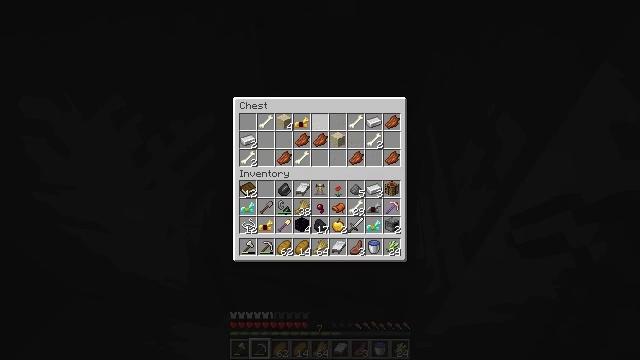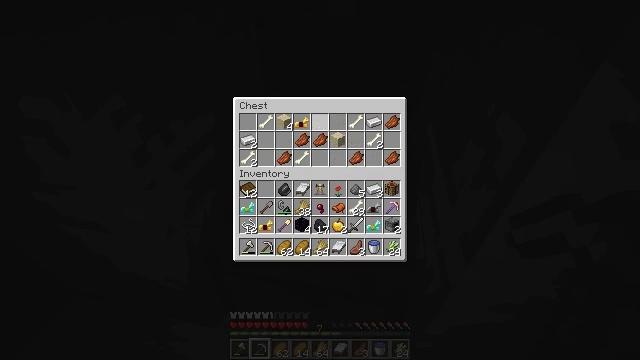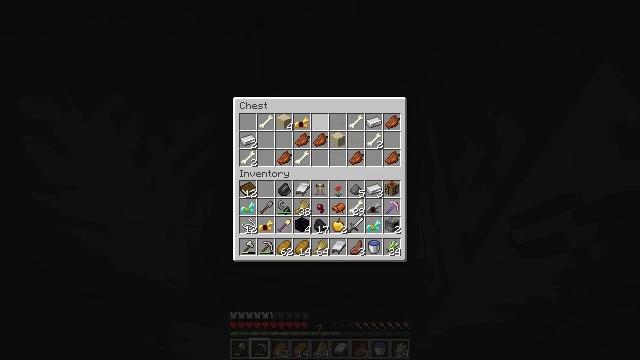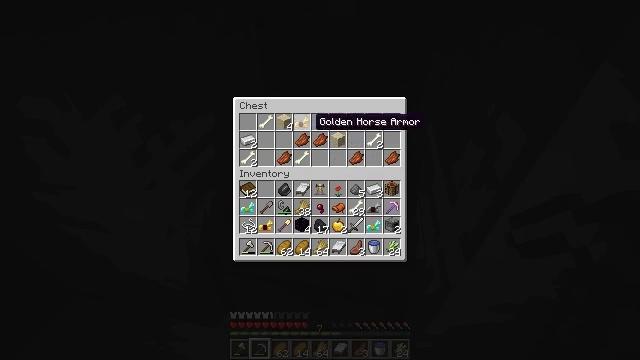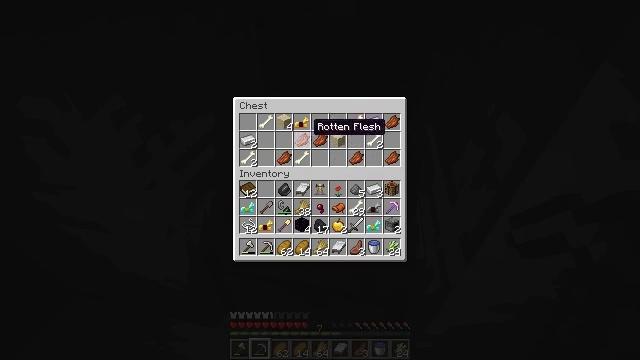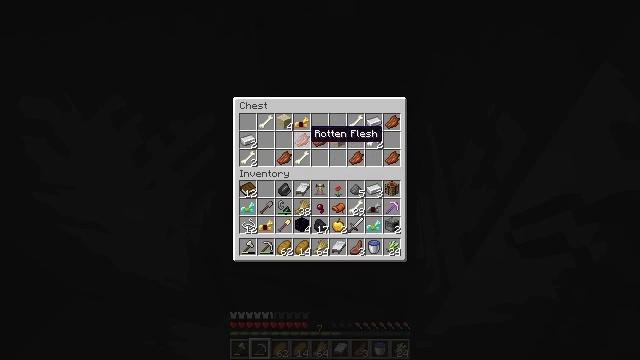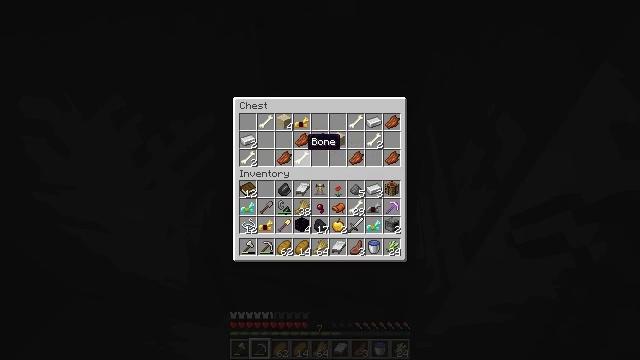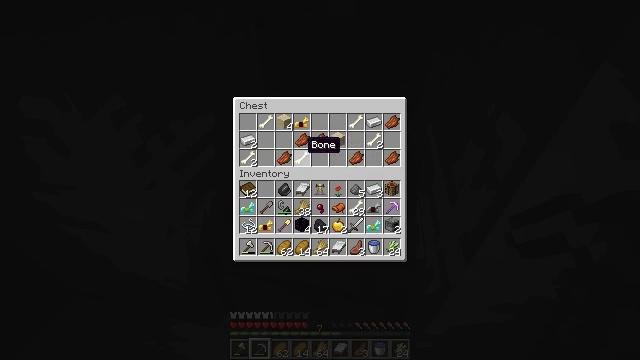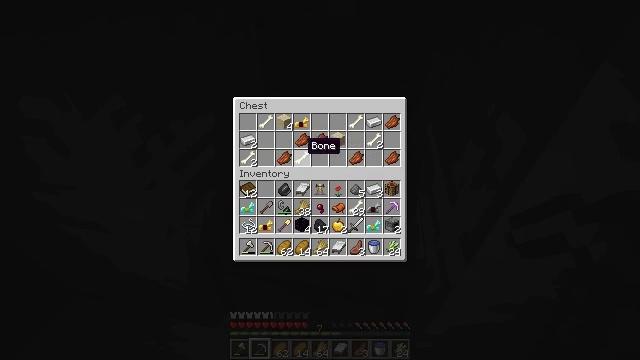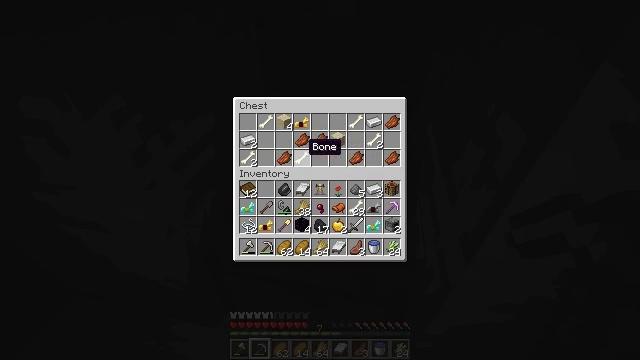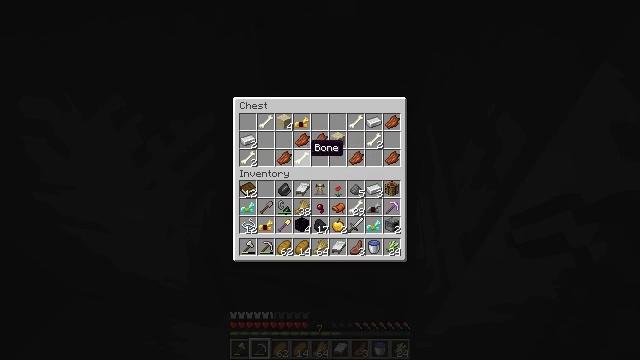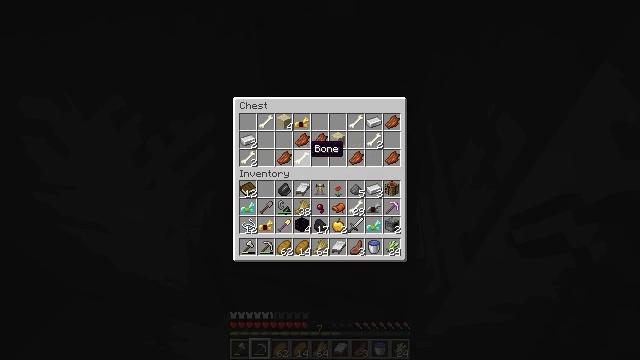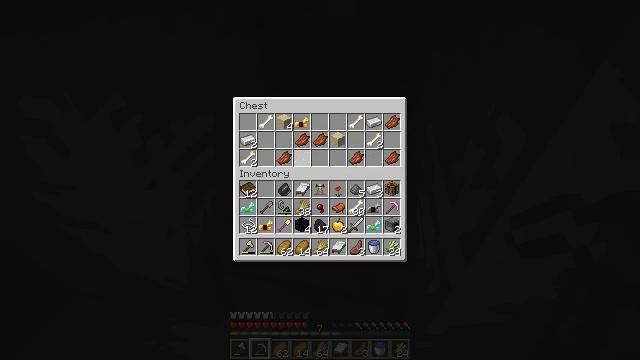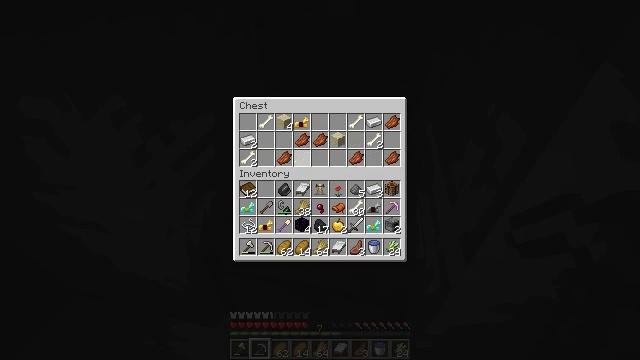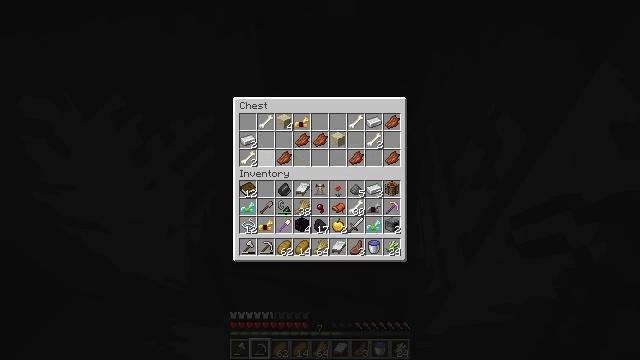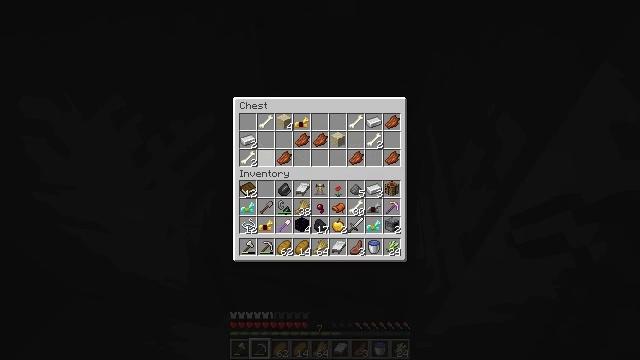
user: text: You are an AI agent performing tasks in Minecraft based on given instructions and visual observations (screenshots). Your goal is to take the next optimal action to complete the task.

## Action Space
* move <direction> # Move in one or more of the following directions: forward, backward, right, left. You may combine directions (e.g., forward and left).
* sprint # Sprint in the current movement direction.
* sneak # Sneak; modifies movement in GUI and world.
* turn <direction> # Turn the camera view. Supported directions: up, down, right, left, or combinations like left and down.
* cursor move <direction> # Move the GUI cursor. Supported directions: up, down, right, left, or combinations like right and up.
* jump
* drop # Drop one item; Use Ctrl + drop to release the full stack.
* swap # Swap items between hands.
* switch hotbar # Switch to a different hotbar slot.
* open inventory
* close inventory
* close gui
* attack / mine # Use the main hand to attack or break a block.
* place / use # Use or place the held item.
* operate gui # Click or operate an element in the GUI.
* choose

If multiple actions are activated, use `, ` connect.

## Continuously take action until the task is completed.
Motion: motion action
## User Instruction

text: Mine the TNT block.
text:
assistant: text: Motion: sneak, operate gui
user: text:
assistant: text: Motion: sneak, cursor move left
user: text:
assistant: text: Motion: sneak
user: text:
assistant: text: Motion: sneak
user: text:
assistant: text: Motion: sneak
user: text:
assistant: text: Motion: sneak, cursor move down
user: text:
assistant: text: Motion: sneak
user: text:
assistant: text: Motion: sneak
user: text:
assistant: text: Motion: sneak
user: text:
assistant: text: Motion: sneak
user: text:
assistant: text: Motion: sneak
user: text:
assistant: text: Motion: sneak, operate gui
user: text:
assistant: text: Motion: sneak, operate gui
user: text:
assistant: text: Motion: sneak, cursor move left, operate gui
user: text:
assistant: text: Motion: sneak, cursor move left
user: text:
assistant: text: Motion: sneak
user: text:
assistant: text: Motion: sneak
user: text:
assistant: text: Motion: sneak
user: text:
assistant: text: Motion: sneak
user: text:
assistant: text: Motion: sneak
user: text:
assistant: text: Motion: sneak
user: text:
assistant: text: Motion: sneak
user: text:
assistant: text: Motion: sneak, operate gui
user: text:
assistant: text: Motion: sneak, operate gui
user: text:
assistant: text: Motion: sneak, operate gui
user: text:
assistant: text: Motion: sneak, operate gui
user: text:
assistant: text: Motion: sneak, cursor move up
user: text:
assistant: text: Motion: sneak
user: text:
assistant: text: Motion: sneak
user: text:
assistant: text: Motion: sneak, operate gui